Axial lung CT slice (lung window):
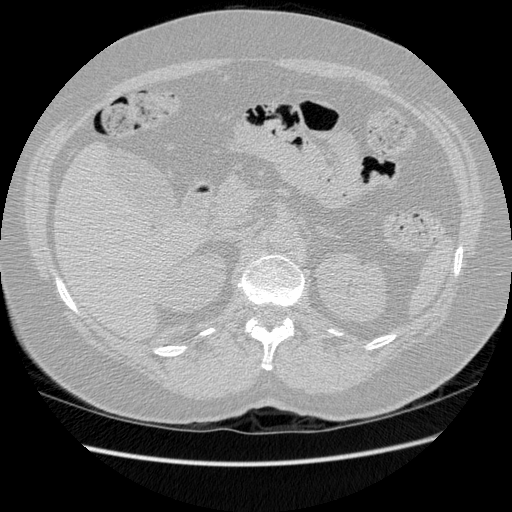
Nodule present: no